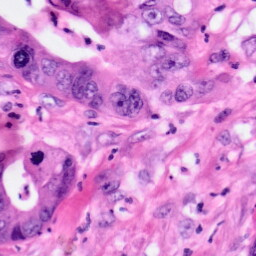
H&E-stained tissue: Pancreatic